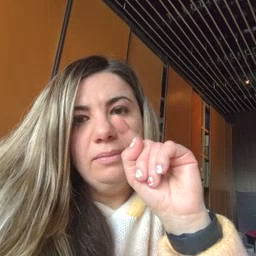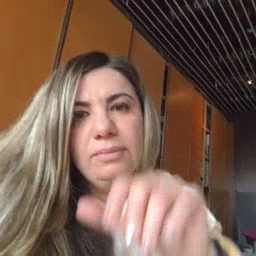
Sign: kitty